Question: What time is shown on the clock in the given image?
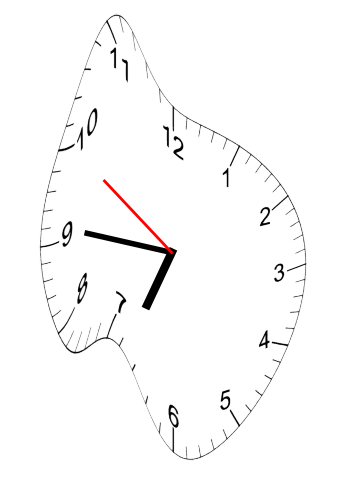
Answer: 06:45:50